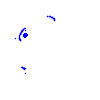
Particle: pion